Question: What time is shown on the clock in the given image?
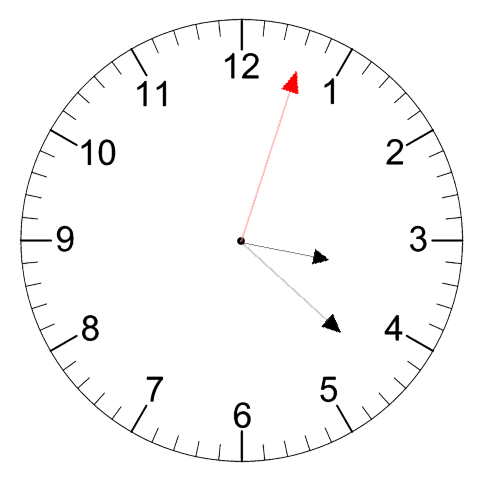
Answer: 03:22:03